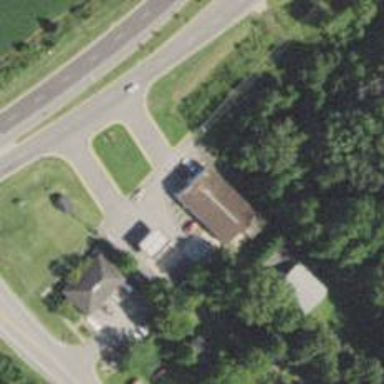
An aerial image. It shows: Convenience shop.